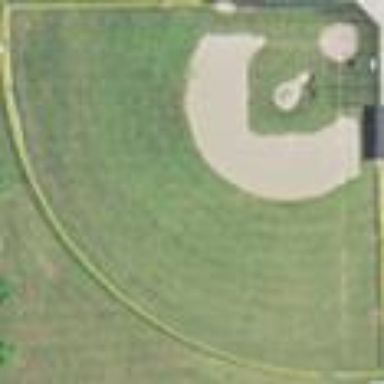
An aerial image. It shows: Grass pitch used for baseball.